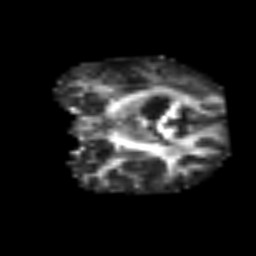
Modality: FA
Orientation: coronal
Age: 54
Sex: female
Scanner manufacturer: siemens
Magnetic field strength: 3 T
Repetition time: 3.2 s
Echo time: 0.081 s